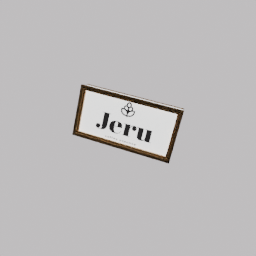
Label: decoration